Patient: sex F, age 67
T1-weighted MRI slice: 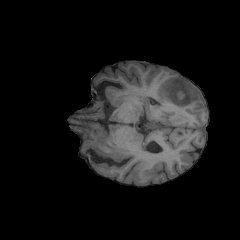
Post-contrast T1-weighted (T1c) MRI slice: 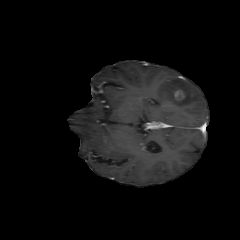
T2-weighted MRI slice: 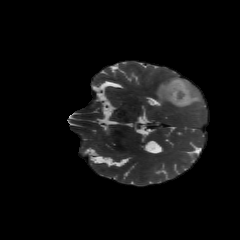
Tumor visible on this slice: yes
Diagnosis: Glioblastoma, IDH-wildtype
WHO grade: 4